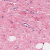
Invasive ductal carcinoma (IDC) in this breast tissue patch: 0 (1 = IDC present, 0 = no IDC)